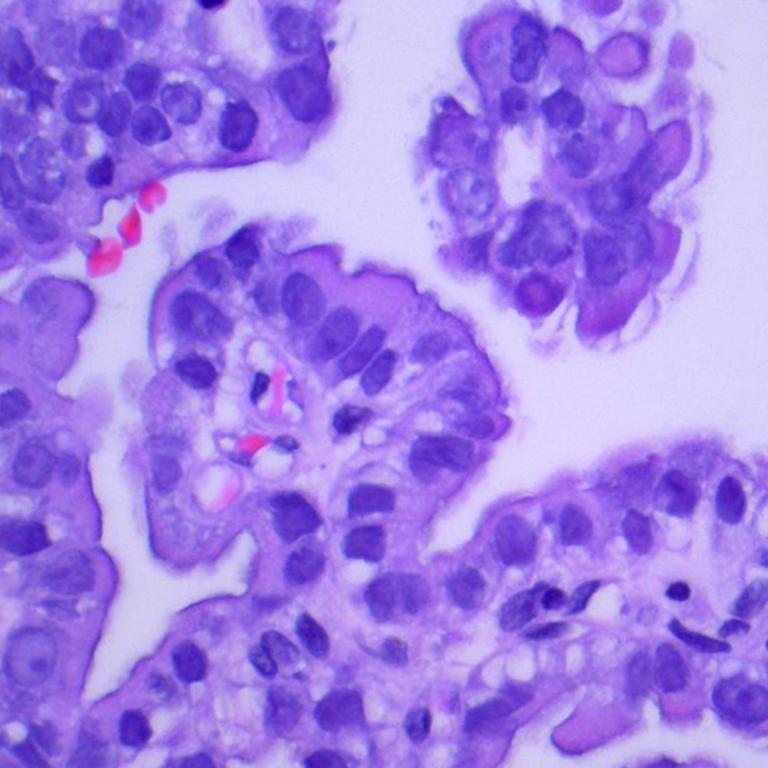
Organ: lung
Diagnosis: adenocarcinomas